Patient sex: F
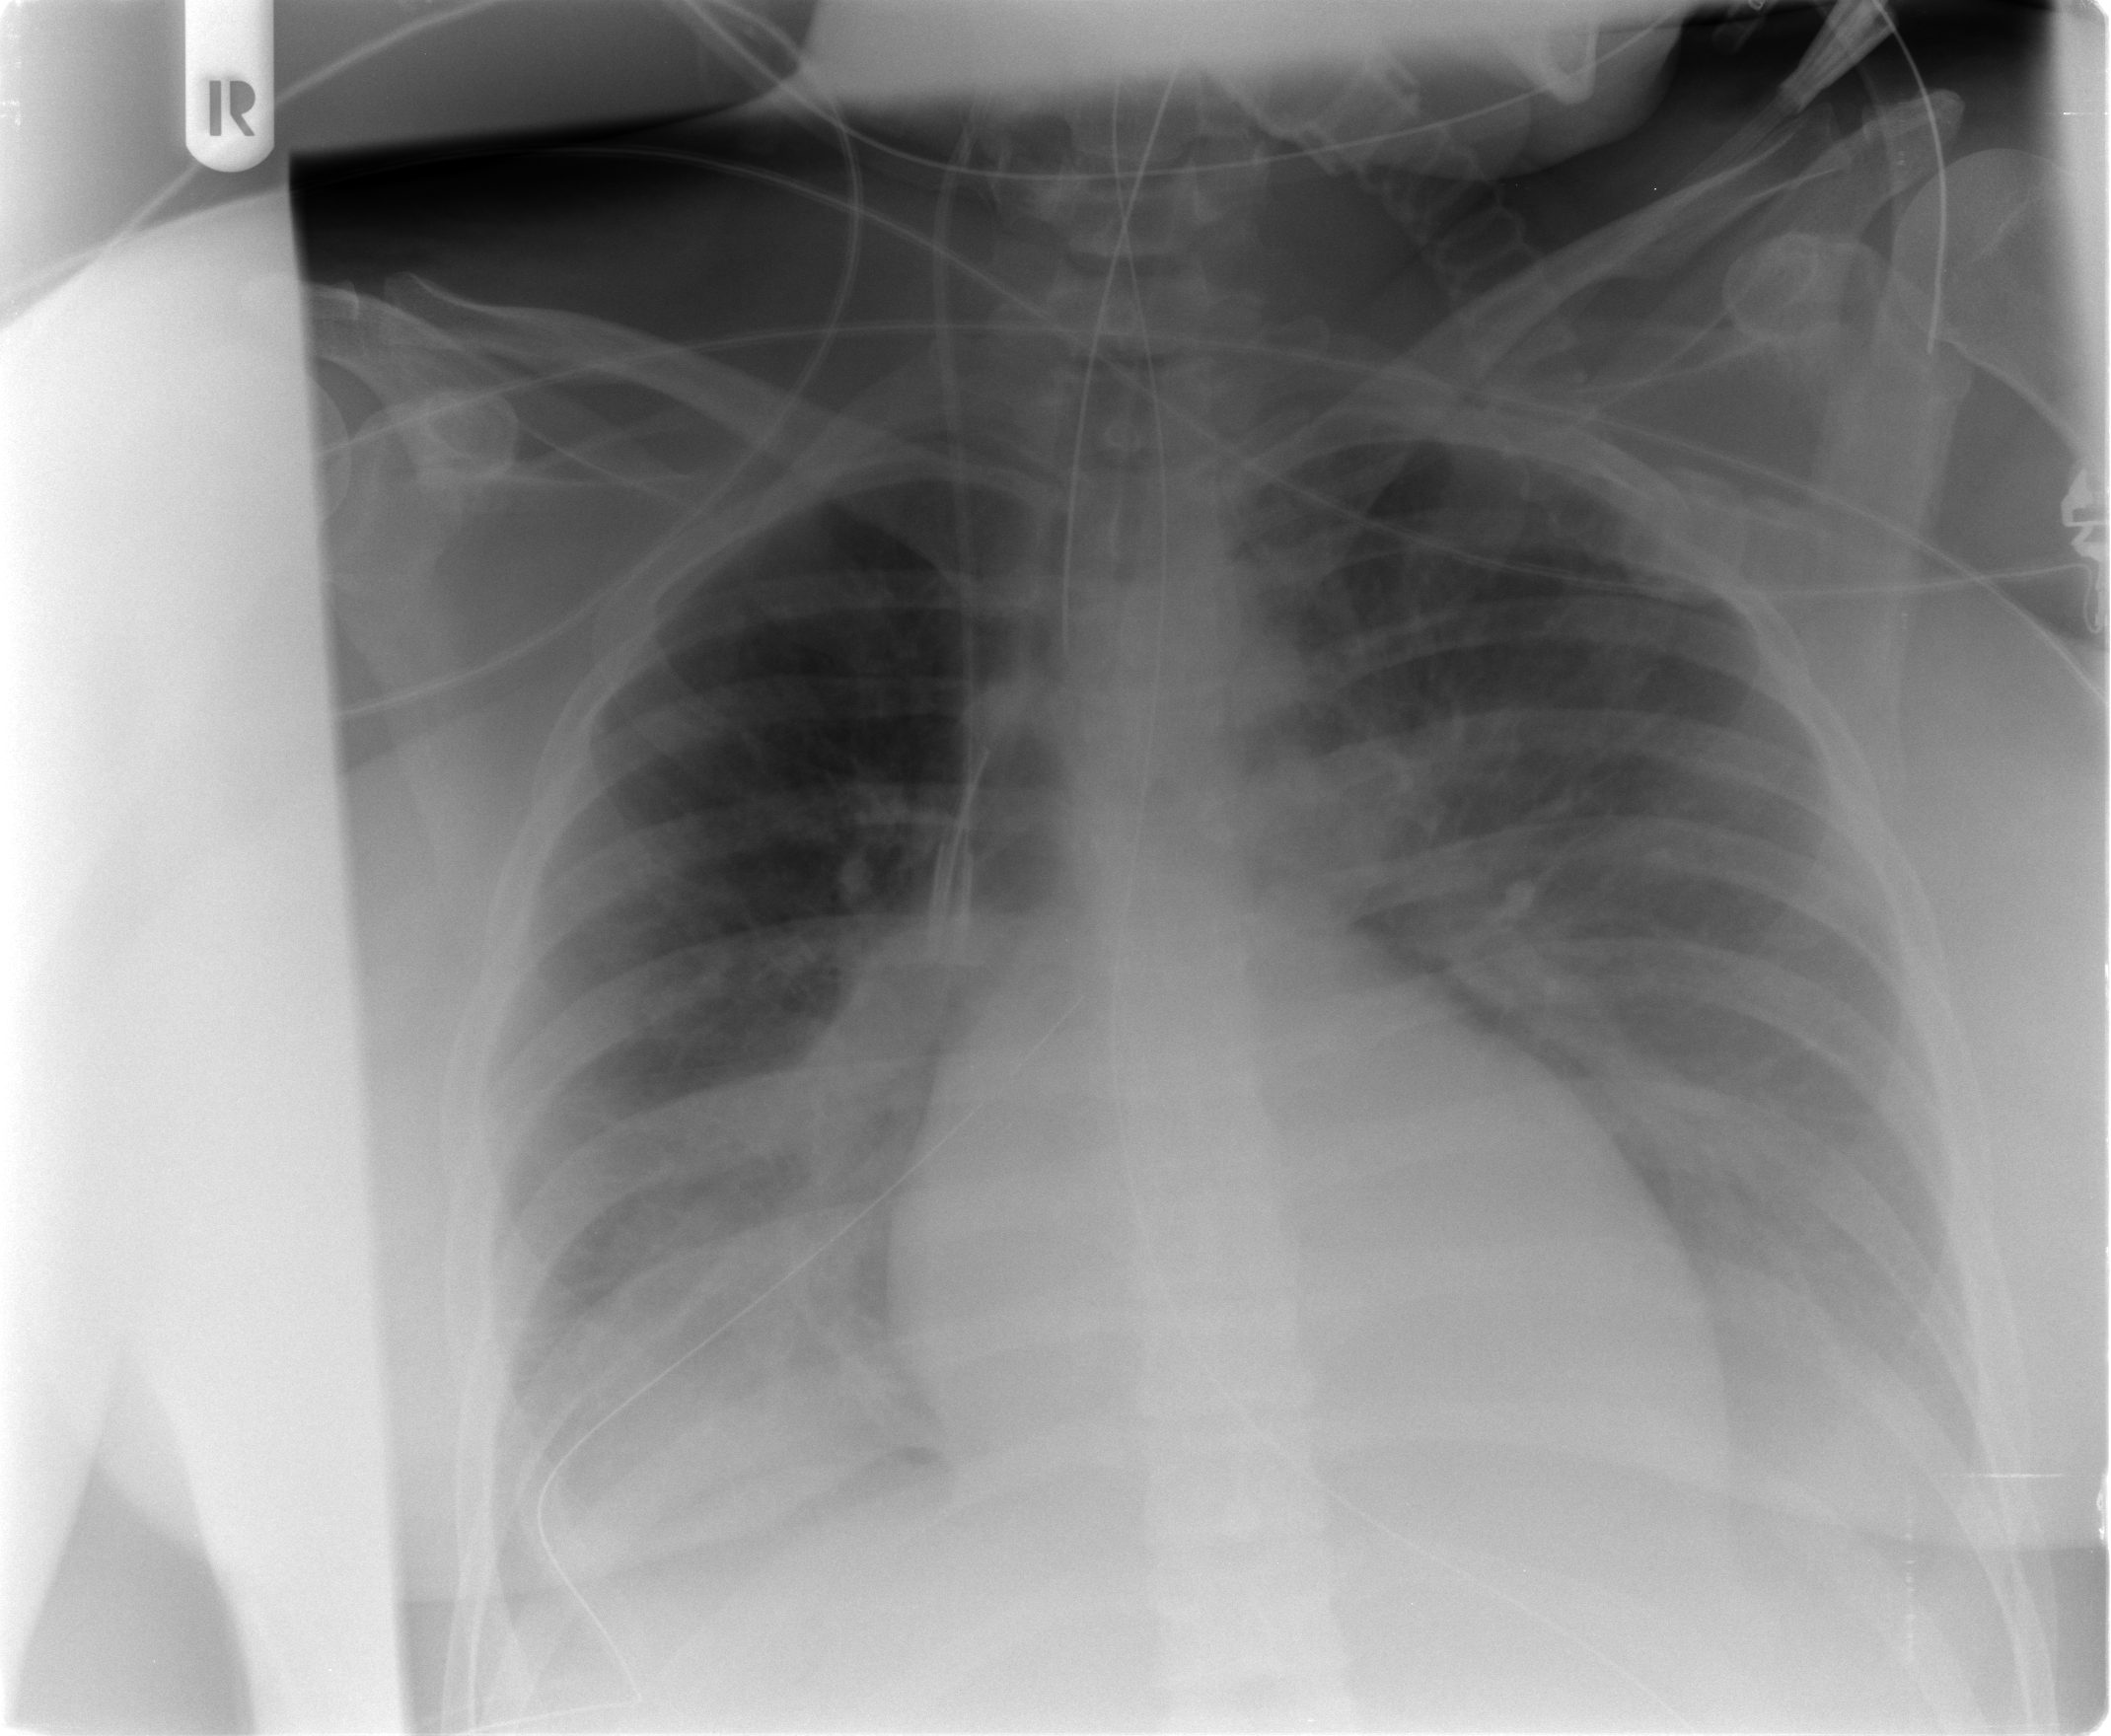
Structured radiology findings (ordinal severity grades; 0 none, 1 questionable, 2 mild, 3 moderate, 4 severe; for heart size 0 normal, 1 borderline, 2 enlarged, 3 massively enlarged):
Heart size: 0
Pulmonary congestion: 0
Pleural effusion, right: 2
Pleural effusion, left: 2
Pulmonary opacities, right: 0
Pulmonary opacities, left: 0
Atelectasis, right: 2
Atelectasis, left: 2